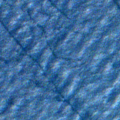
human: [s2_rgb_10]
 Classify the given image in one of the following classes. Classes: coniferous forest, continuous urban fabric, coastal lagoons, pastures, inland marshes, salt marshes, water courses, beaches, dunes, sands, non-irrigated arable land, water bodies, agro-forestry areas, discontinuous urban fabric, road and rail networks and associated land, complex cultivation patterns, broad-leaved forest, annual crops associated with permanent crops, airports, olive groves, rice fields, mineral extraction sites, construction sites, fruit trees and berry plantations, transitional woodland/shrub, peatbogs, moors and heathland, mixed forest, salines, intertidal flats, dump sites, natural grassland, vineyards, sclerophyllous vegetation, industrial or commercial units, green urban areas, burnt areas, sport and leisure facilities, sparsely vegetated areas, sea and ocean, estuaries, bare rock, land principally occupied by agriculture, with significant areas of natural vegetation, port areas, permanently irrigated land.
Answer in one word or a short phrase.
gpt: sea and ocean